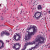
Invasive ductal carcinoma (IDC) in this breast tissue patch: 0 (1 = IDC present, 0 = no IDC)